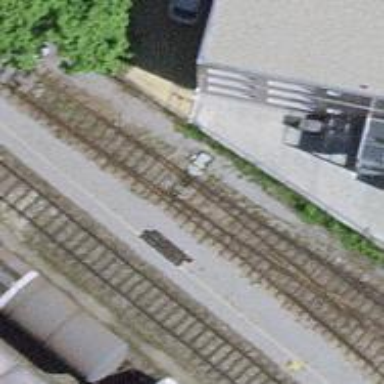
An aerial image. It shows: Railway switch.